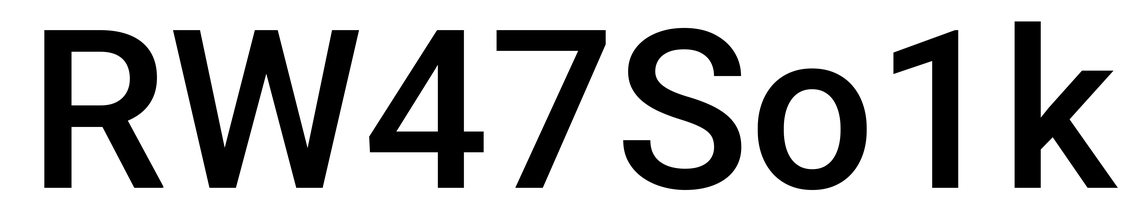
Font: Roboto_Medium